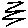
Label: zigzag